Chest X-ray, PA view. Patient: 14 years old, sex F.
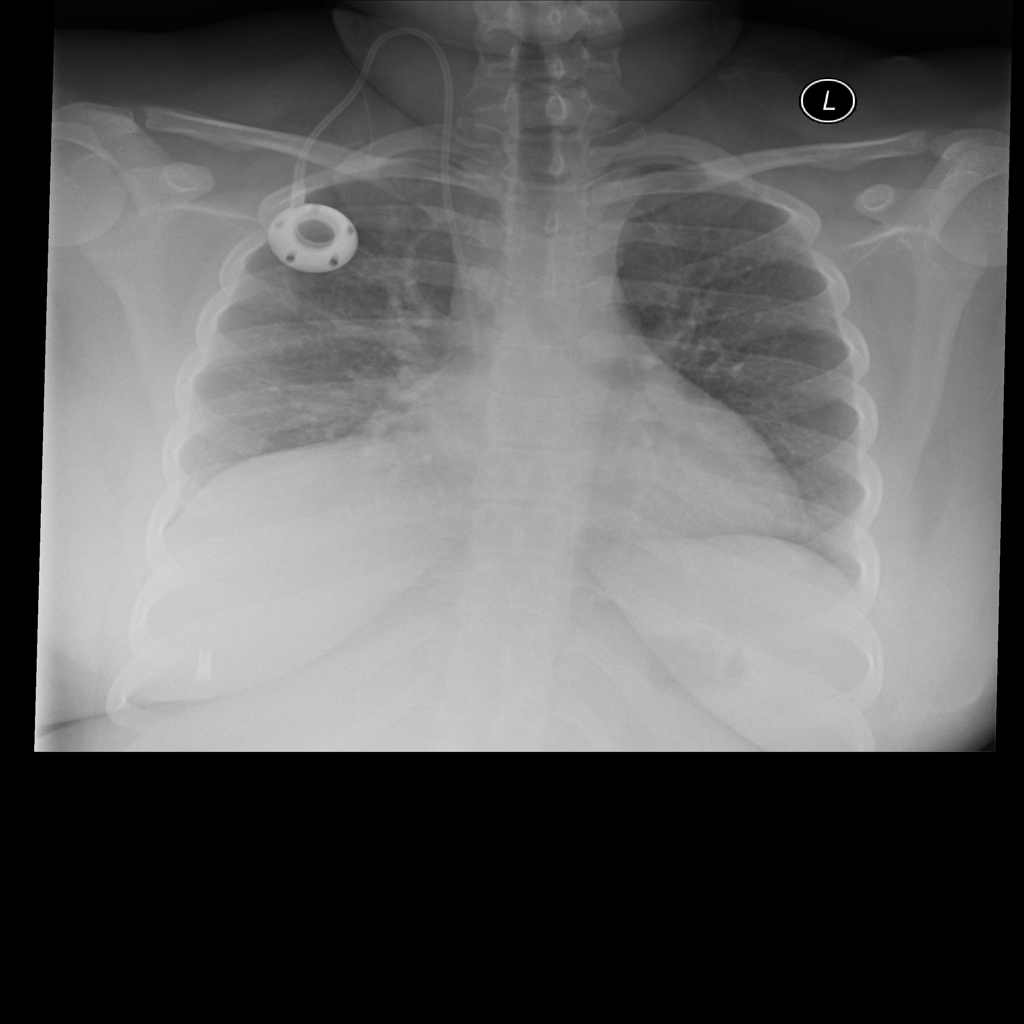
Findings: No Finding